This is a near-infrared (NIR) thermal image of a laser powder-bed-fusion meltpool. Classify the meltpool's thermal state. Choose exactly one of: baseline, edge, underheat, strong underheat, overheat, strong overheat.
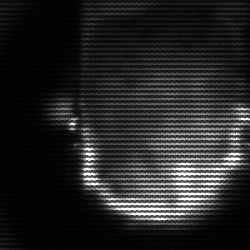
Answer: baseline